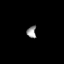
Tissue: prostate
Cell type: Fibroblasts
Senescence score: 0.8067
Nuclear area (px): 109
Mean DAPI intensity: 150.239